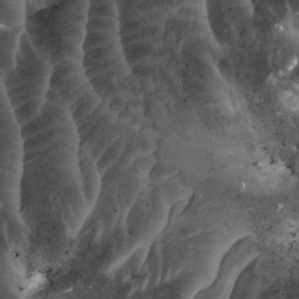
Label: non_frost